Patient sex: M
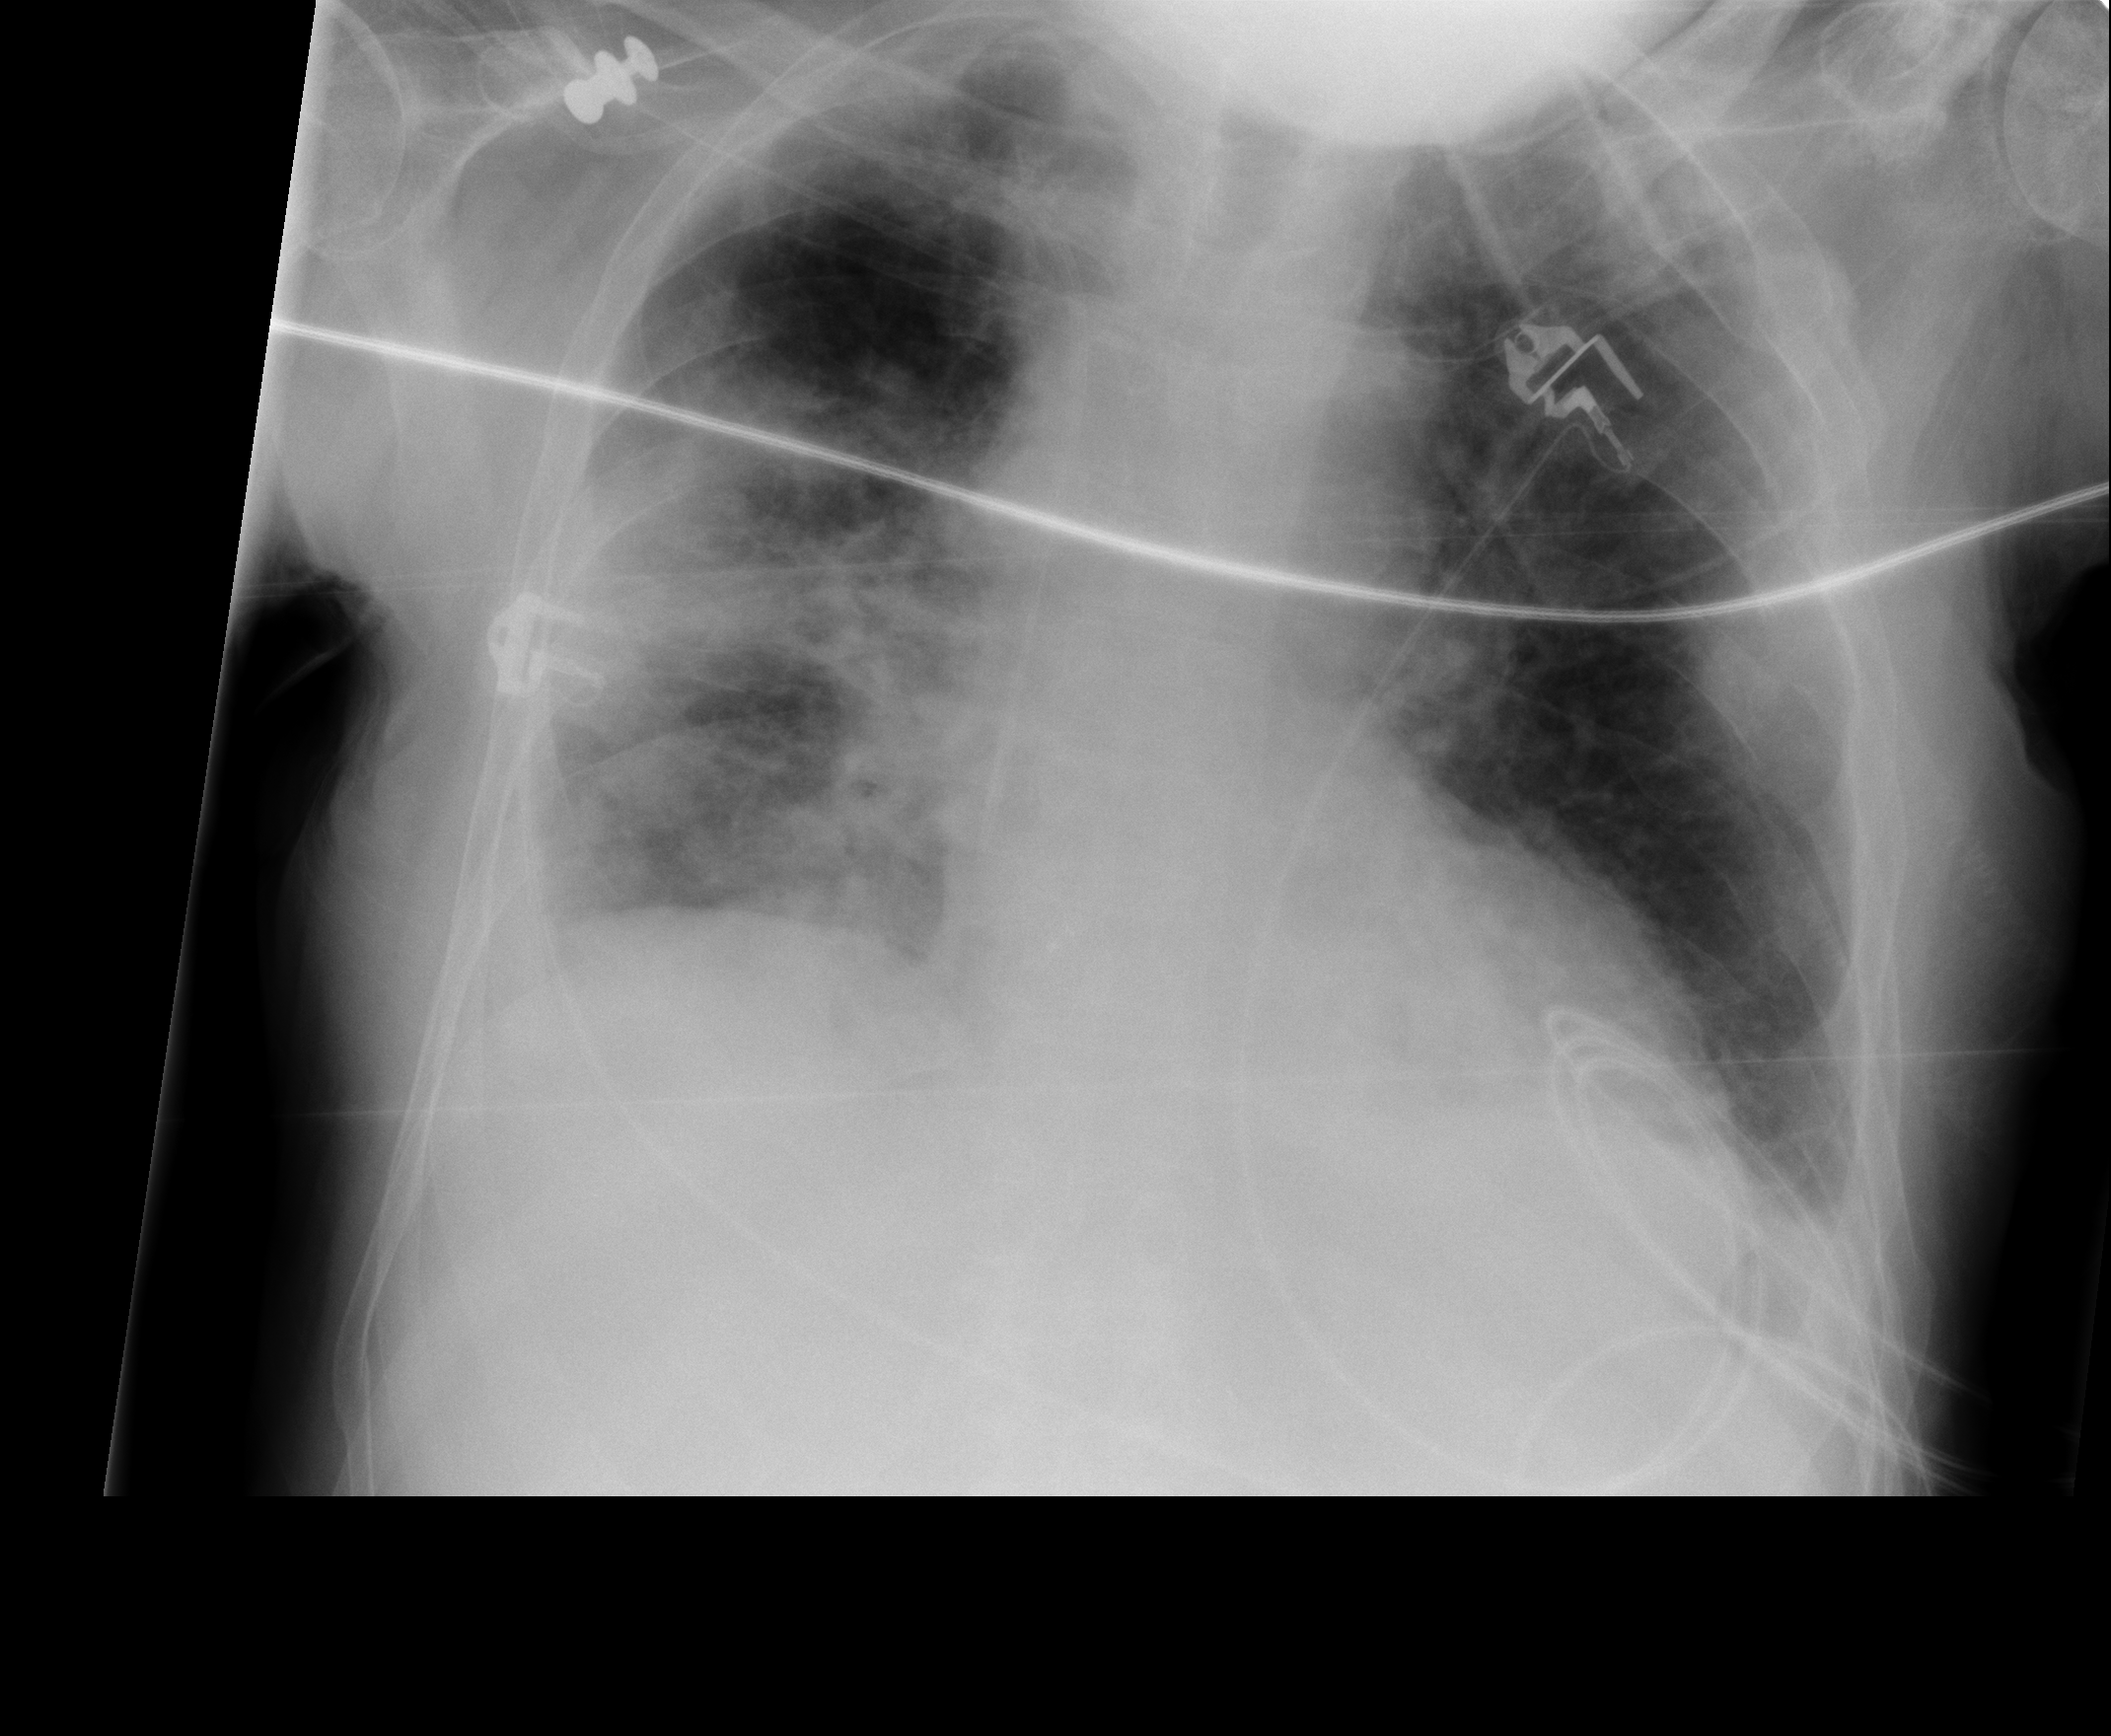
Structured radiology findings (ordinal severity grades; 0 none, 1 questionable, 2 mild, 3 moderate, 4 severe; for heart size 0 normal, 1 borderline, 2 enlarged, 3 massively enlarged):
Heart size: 1
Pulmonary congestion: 0
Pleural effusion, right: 2
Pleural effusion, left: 2
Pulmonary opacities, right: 3
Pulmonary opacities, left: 2
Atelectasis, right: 3
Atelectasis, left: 2